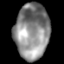
Tissue: lung
Cell type: Endothelial cells
Senescence score: 0.2208
Nuclear area (px): 1859
Mean DAPI intensity: 138.463